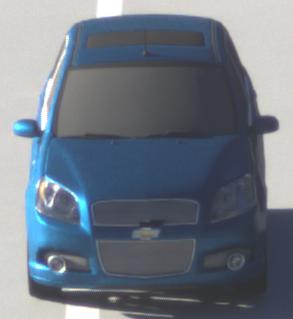
Make: Chevrolet
Model: Aveo 1.2
Detailed model: Aveo
Model produced from: 2008/06
Model produced until: 2011/01
Doors: 3
Color: blue
Road condition: dry road
Daytime: sunrise or sunset
Contrast: medium contrast